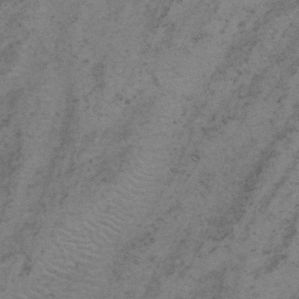
Label: frost